Field crop: maize
Growth stage: 2
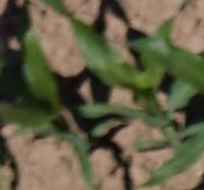
Species: maize